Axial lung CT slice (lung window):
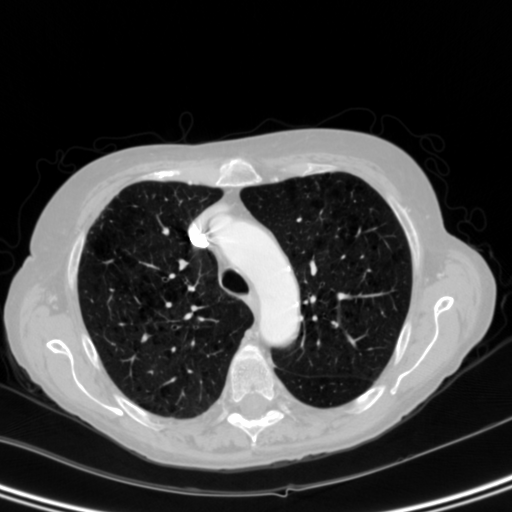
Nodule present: yes
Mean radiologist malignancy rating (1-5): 3